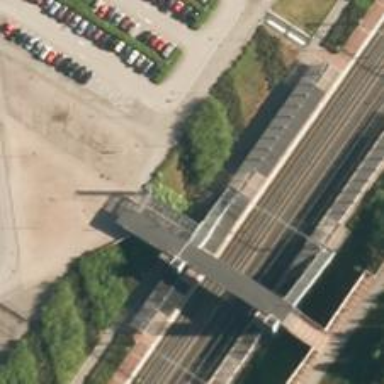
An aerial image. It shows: Continuously electrified railway siding with contact line.